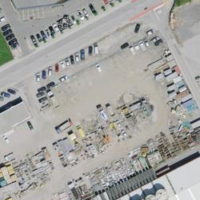
EUNIS habitat code: 54
Species observed at this site:
Urtica dioica